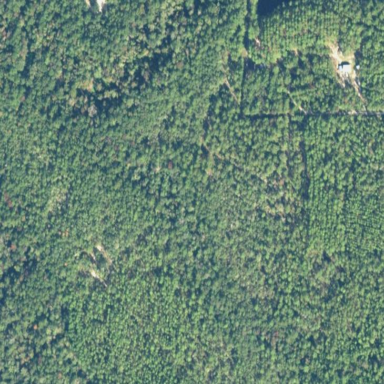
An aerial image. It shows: Mixed leaf woodland.